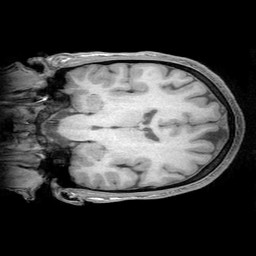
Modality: T1w
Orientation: coronal
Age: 27
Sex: male
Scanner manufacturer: ge
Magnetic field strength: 3 T
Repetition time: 0.0073 s
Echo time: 0.003 s